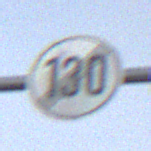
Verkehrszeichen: EndeGeschwindigkeit130
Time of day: SunriseSunset
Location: Outdoor (Nature)
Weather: PartlyCloudy
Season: NotSpecified
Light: Natural